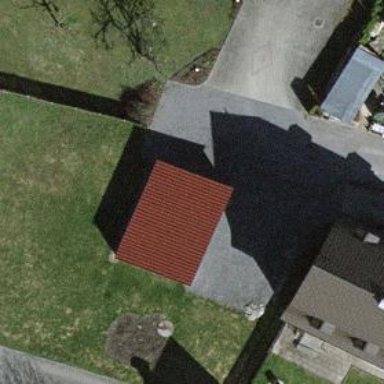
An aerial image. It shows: Shed.